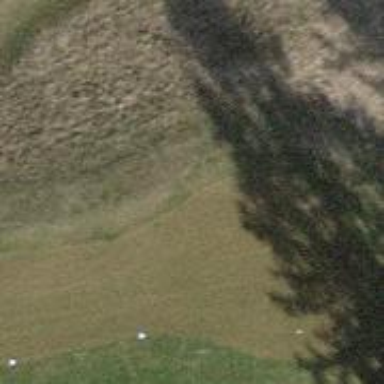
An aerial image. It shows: Grass area designated as golf tee.